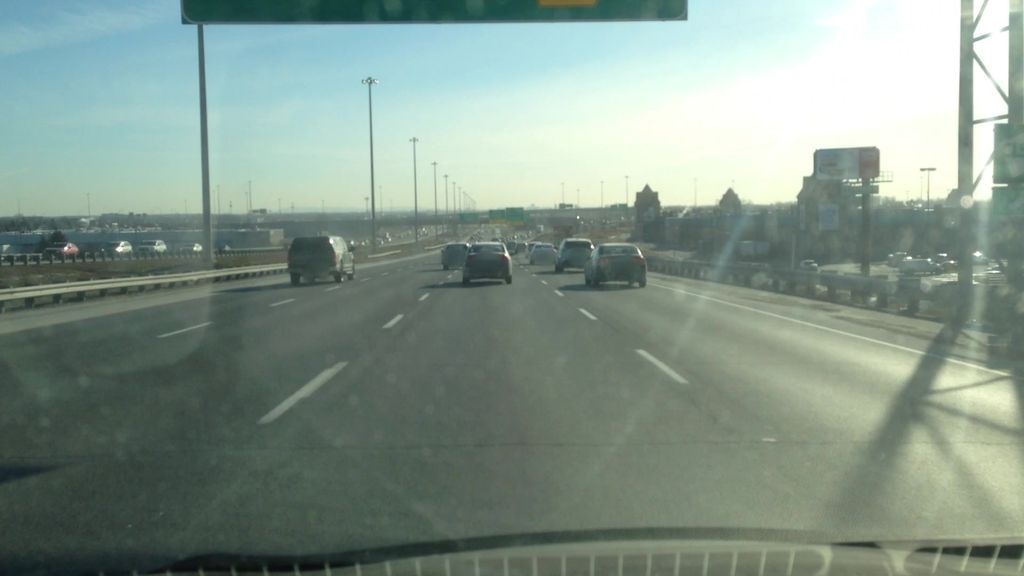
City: montreal